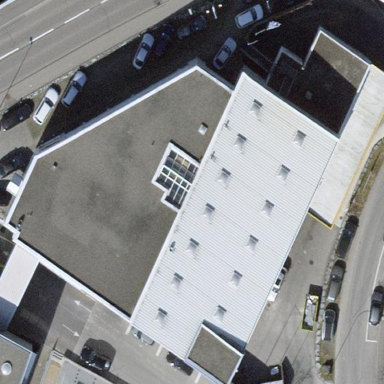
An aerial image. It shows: Commercial building housing car shop offering tire sales and repair services.